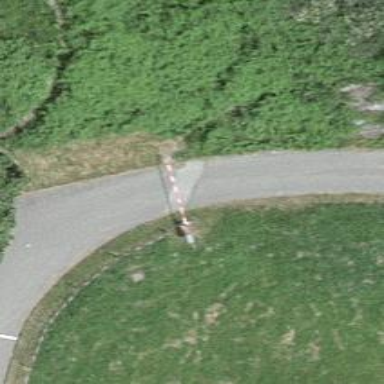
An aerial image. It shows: Lift gate barrier.